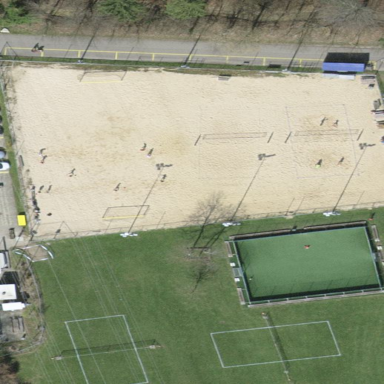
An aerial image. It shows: Beach volleyball pitch for leisure land.